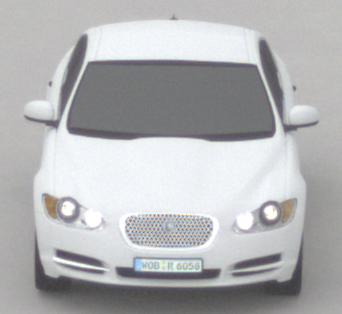
Make: Jaguar
Model: XF 3.0 V6
Detailed model: XF (X250) Limousine
Model produced from: 2010/02
Model produced until: 2010/10
Doors: 4
Color: white
Road condition: dry road
Daytime: midday
Contrast: low contrast